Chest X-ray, AP view. Patient: 56 years old, sex M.
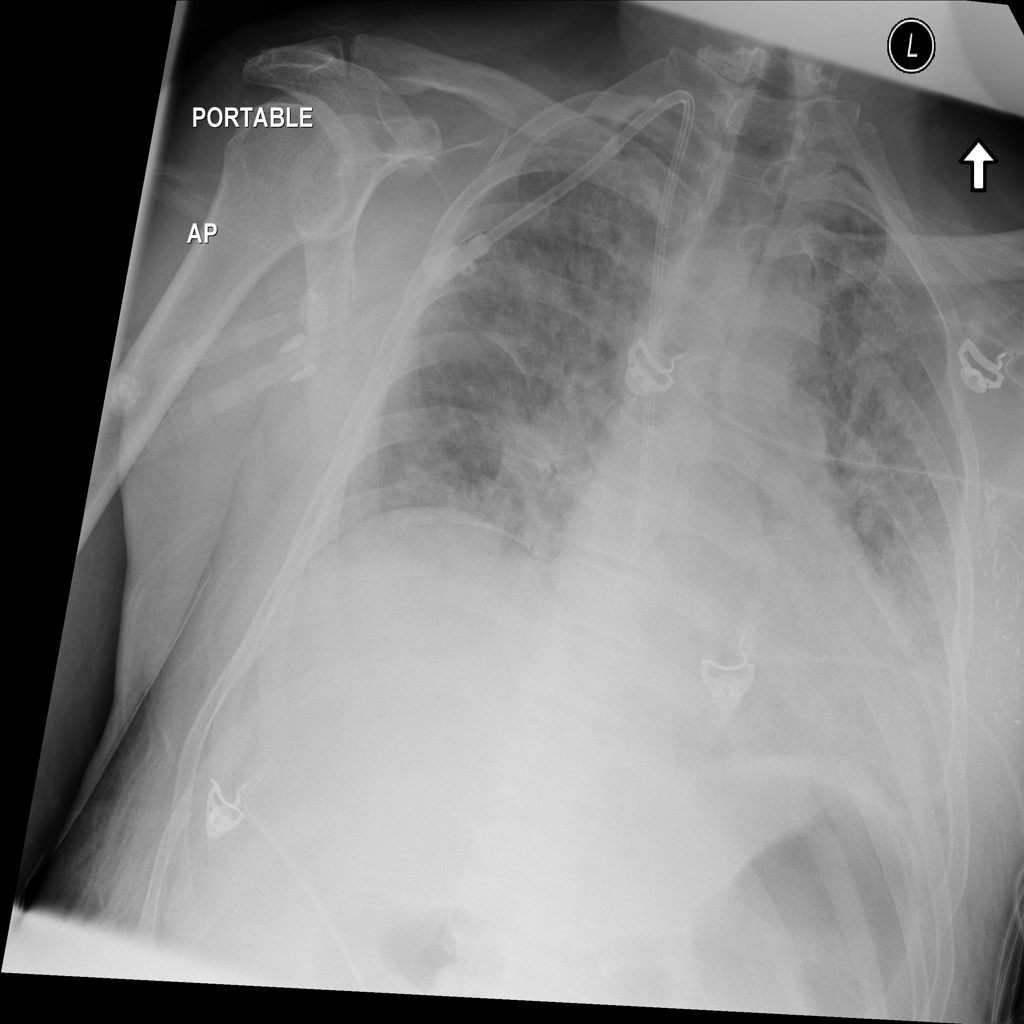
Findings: Cardiomegaly, Infiltration